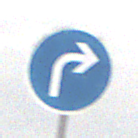
Verkehrszeichen: VorgeschriebeneFahrtrichtungRechts
Umgebung: Outdoor, Nature
Tageszeit: MorningAfternoon
Wetter: Overcast
Licht: Natural
Jahreszeit: Winter
Kontrast: LowContrast